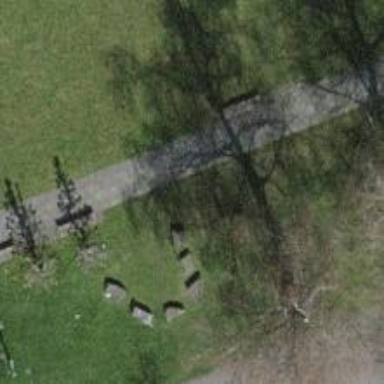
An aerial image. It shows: Bench for seating.